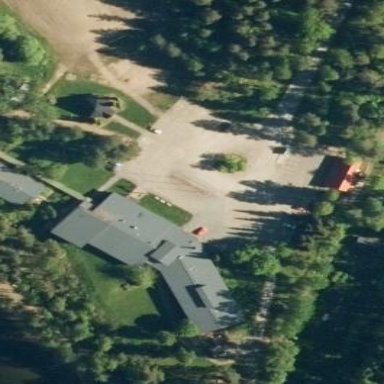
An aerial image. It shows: Public building.